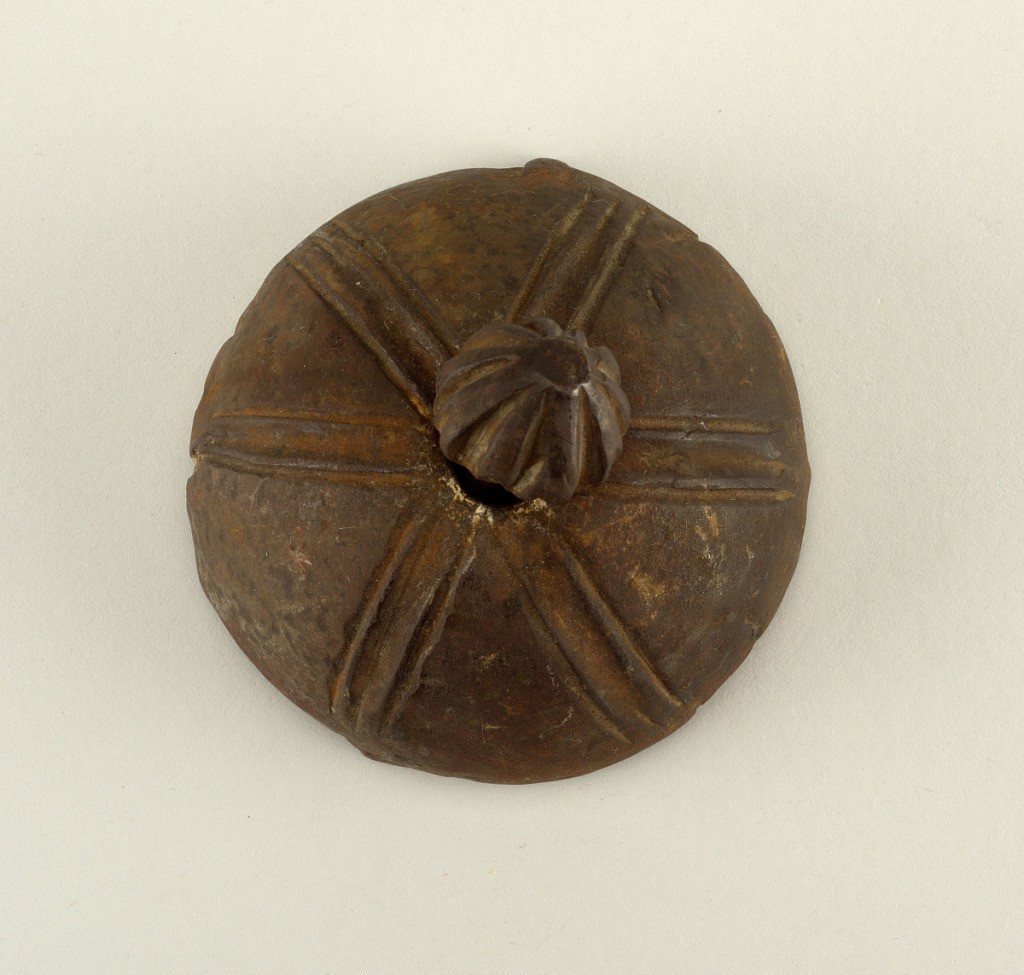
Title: Decorative door boss and nail
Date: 15th century
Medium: Wrought iron
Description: Hemispherical boss divided into six triangular sections by paired lines bounding narrow wrought channels. Nail has gadrooned mushroom-shaped head on a square shank.